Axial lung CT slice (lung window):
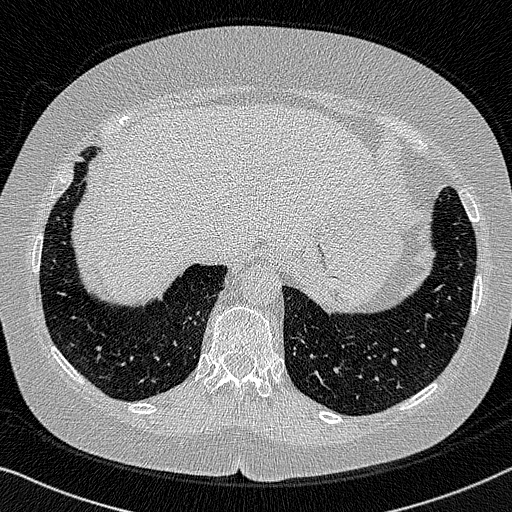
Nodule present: no